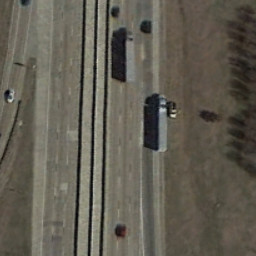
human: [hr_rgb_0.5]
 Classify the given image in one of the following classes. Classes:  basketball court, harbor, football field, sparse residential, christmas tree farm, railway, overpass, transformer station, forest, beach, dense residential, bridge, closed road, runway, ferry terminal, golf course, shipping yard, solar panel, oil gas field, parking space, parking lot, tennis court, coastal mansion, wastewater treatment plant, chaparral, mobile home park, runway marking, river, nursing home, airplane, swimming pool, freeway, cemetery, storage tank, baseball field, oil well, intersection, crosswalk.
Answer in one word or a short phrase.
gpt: freeway